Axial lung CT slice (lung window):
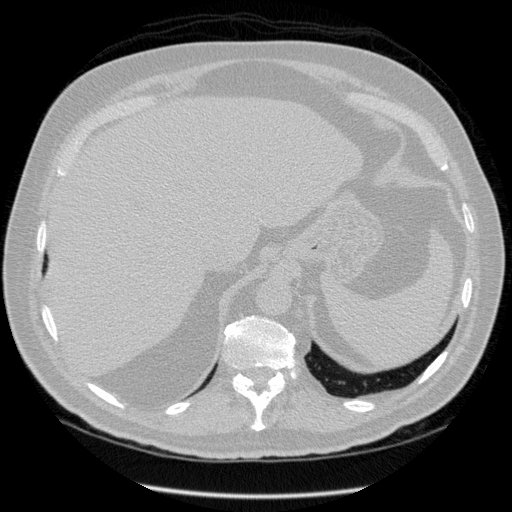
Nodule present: no